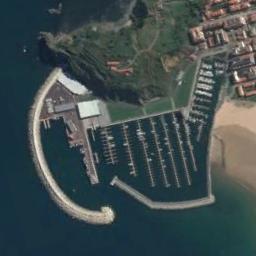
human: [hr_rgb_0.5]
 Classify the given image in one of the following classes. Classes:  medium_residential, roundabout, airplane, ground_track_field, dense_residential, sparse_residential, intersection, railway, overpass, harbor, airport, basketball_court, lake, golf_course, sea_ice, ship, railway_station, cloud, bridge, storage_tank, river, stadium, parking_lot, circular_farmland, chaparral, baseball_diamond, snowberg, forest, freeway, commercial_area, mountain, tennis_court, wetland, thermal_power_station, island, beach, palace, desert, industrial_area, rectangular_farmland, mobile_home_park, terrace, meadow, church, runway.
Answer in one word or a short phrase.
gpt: harbor